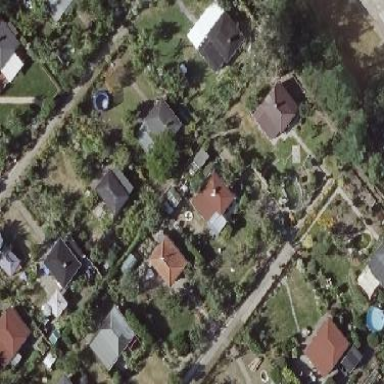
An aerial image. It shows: Plot in the allotments.